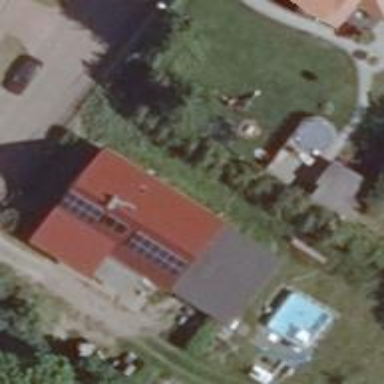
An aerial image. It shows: Solar photovoltaic panel generator producing electricity as small installation.